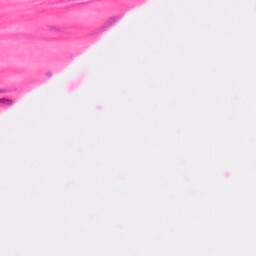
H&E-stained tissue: Colon